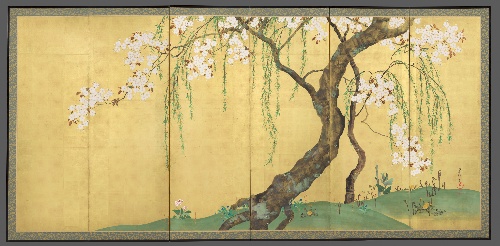
Title: 酒井抱一筆　桜楓図屏風|Cherry and Maple Trees
Artist: Sakai Hōitsu
Artist bio: Japanese, 1761–1828
Date: early 1820s
Object type: Screens
Classification: Paintings
Medium: Pair of six-panel folding screens; ink, color, and gold leaf on paper
Culture: Japan
Period: Edo period (1615–1868)
Dimensions: Image (each): 62 3/8 in. × 11 ft. 2 5/8 in. (158.5 × 342 cm)
Overall (each): 68 7/8 in. × 11 ft. 9 in. (175 × 358.1 cm)
Department: Asian Art
Credit line: Purchase, Mary and James G. Wallach Foundation Gift, Rogers and Mary Livingston Griggs and Mary Griggs Burke Foundation Funds, and Brooke Russell Astor Bequest, 2018
Accession year: 2018
Repository: Metropolitan Museum of Art, New York, NY